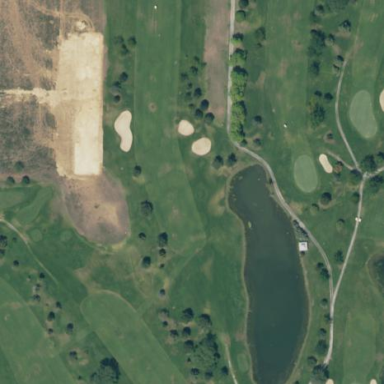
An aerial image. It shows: Well-maintained grass golf fairway that is regularly mowed.